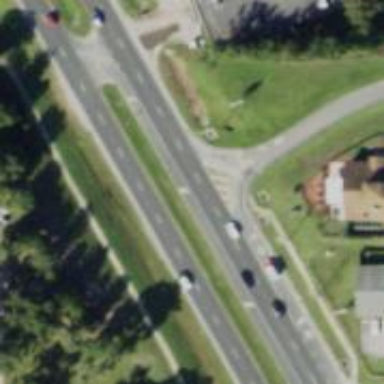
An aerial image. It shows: Trunk link highway.